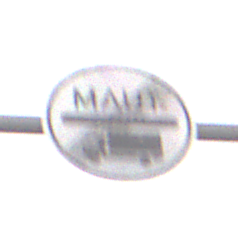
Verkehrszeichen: EndeMautpflicht
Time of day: SunriseSunset
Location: Outdoor (Nature)
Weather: Clear
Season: NotSpecified
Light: Natural